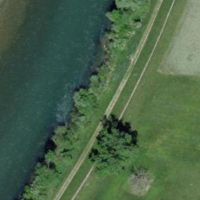
EUNIS habitat code: 24
Species observed at this site:
Milvus migrans